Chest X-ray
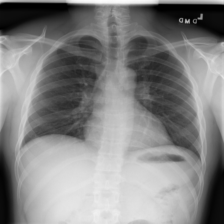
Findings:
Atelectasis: negative
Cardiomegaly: negative
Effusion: negative
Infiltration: negative
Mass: negative
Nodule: negative
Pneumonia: negative
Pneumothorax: negative
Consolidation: negative
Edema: negative
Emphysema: negative
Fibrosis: negative
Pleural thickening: negative
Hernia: negative